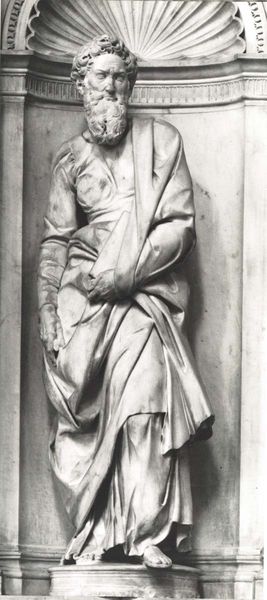
Titel: Piccolomini-Altar
Künstler: Michelangelo
Standort: Siena, Dom (EU - I - Toskana)
Schlagwörter: mann, marmor, bart, sockel, stein, gewand, stehend, statue, nachdenken, foto, nische, philosoph, buch, sandale, toga, griechisch, muschel, basis, grieche, erhöht, aristoteles, platon